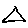
Label: triangle